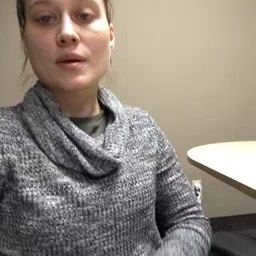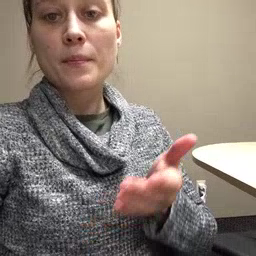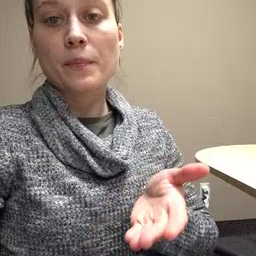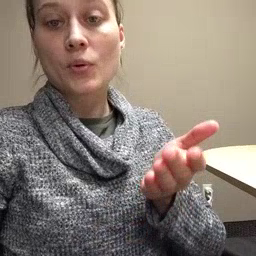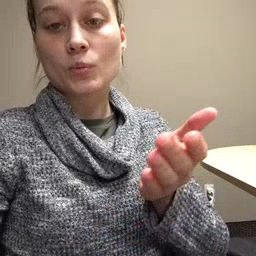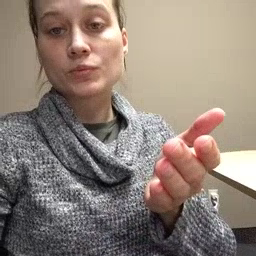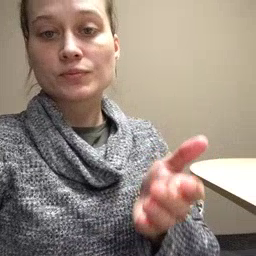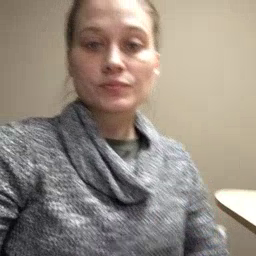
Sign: boat